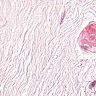
Metastatic tissue present: no